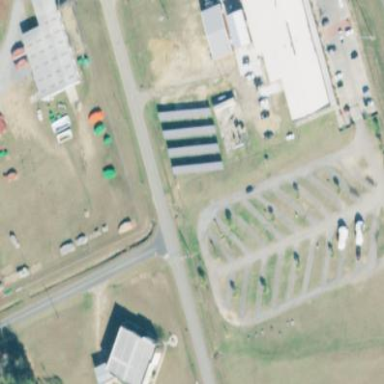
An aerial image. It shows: Caravan site with sanitary dump station available.